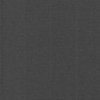
Label: dusty